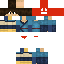
A male human skin with medium skin, wearing brown long hair dressed in a blue hoodie and blue pants, featuring a closed mouth.